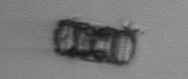
Label: Paralia_sulcata